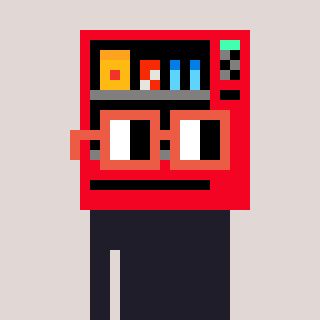
a pixel art character with square orange glasses, a vending machine-shaped head and a bluegrey-colored body on a warm background